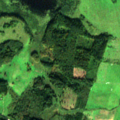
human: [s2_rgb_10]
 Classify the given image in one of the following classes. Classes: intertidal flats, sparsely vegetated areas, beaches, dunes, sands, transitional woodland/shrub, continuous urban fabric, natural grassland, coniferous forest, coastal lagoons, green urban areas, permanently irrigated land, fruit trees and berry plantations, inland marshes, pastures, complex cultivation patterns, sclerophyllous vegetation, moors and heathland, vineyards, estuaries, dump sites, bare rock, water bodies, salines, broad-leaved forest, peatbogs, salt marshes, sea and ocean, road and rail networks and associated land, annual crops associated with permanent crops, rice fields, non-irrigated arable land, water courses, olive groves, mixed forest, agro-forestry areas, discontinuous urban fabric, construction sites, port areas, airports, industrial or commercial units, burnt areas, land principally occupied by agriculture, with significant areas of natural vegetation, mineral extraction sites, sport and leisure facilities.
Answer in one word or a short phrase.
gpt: non-irrigated arable land, pastures, land principally occupied by agriculture, with significant areas of natural vegetation, mixed forest, water bodies